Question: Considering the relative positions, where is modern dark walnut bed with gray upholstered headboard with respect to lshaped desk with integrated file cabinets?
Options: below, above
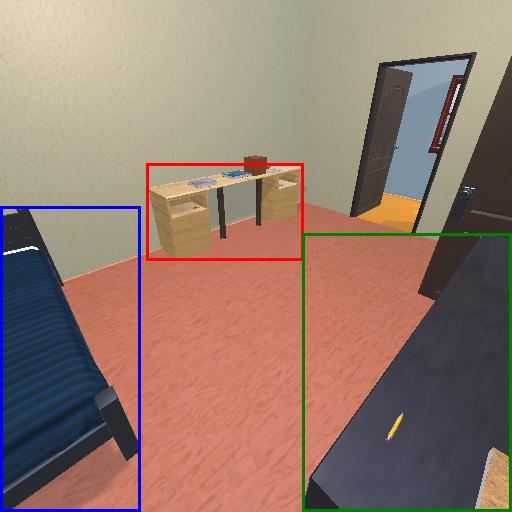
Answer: below